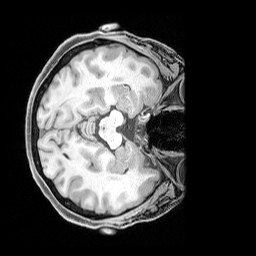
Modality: T1w
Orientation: axial
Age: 53
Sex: female
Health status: healthy
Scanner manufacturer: siemens
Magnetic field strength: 3 T
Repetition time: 1.65 s
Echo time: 0.00182 s